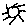
Label: sun